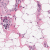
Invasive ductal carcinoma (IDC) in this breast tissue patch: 0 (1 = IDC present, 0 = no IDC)